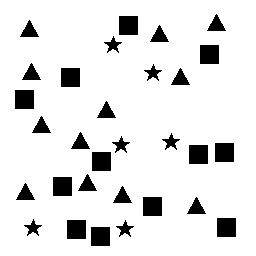
Squares: 12
Triangles: 12
Stars: 6
Total shapes: 30